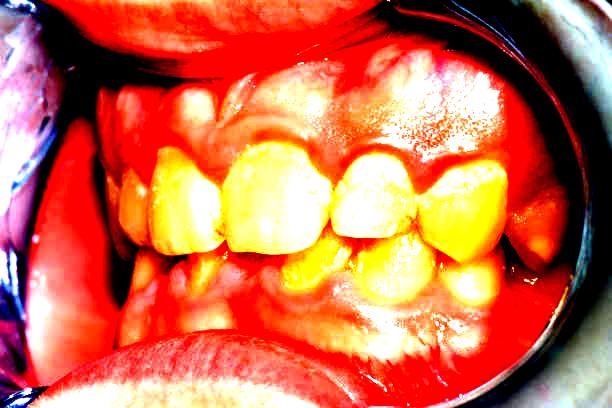
Condition: Gingivitis